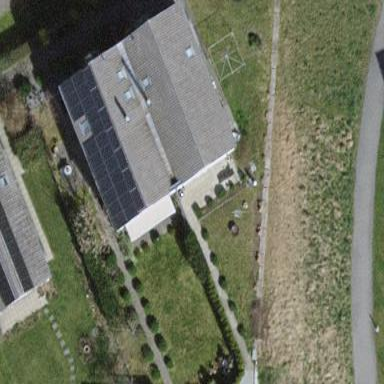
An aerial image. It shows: Terrace building.